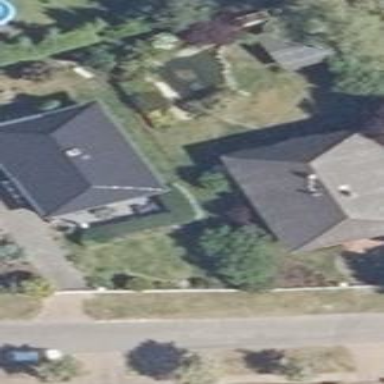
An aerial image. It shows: Detached building with hipped roof shape.